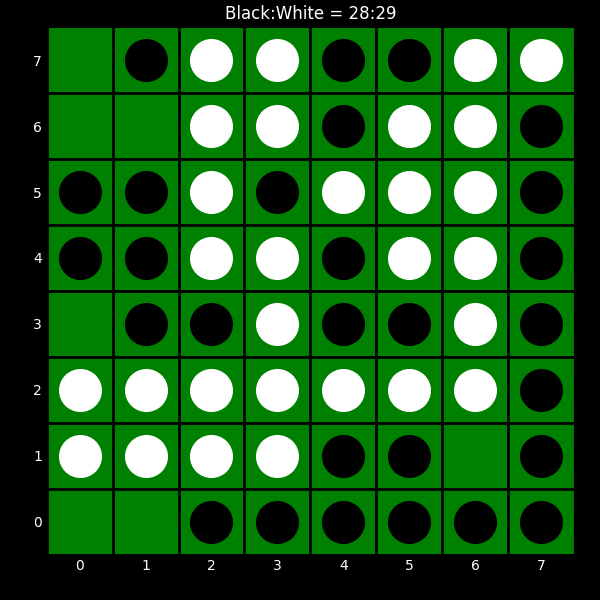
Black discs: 28
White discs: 29